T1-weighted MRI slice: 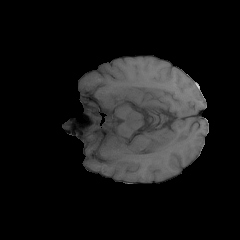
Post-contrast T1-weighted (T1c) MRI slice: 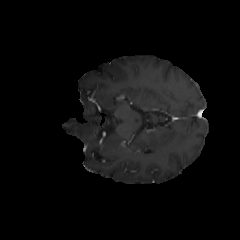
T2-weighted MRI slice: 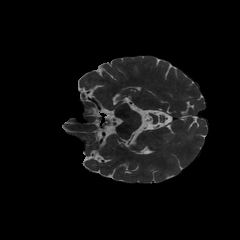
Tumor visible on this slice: no